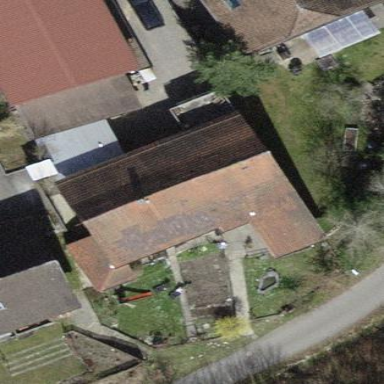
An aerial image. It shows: Detached building.